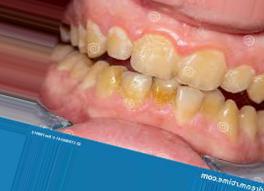
Condition: Tooth Discoloration